Aerial crown-view tile of a tropical tree (Barro Colorado Island, Panama), acquired 20250715:
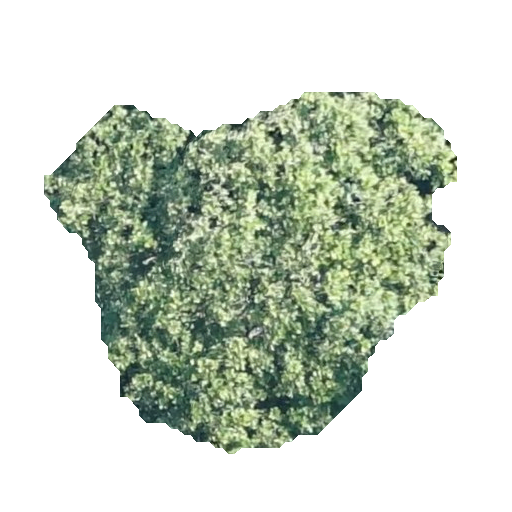
Species: Anacardium excelsum
GBIF accepted scientific name: Anacardium excelsum
Crown area: 153.67 m²